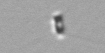
Label: Chaetoceros_tenuissimus